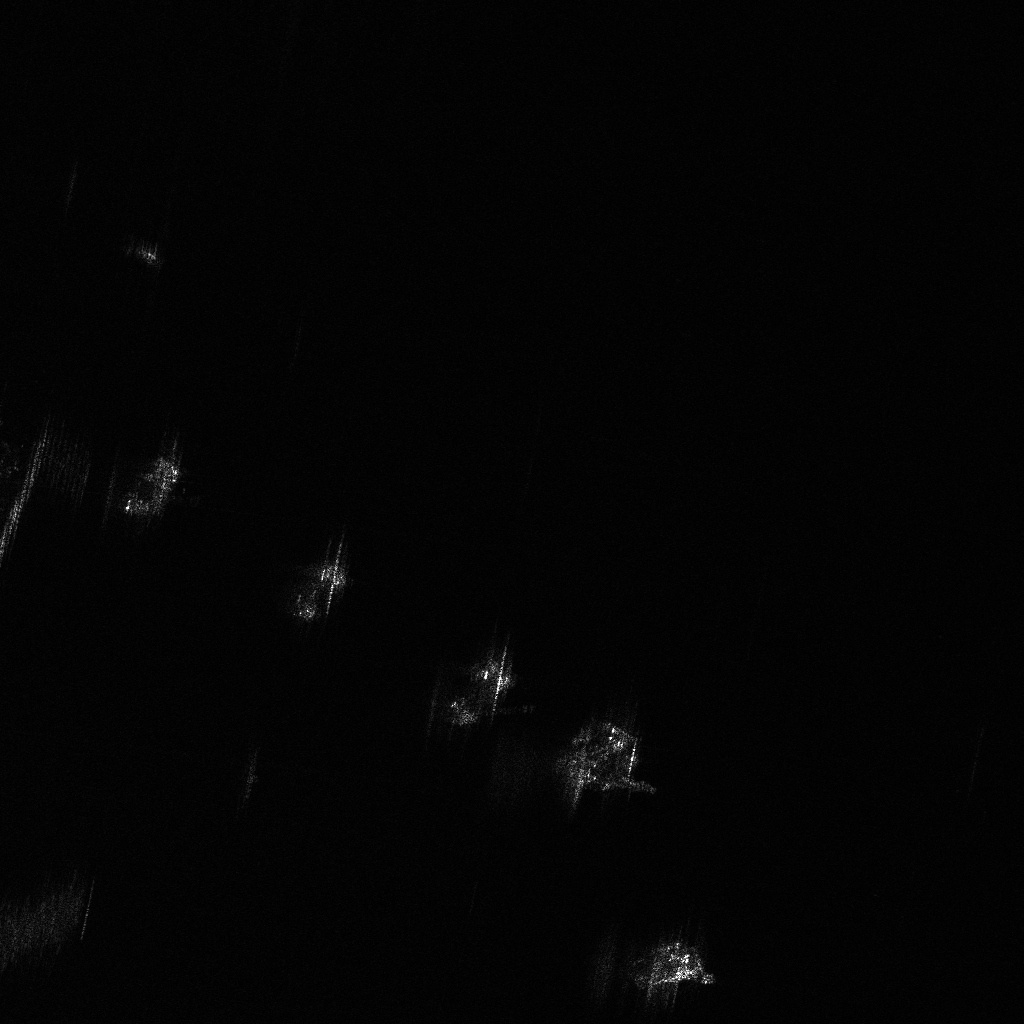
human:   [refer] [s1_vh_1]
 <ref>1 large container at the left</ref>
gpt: <box>[[13, 42, 17, 51, 44]]</box>

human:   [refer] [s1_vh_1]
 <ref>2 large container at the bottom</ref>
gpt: <box>[[56, 69, 59, 77, 49], [62, 90, 66, 98, 83]]</box>